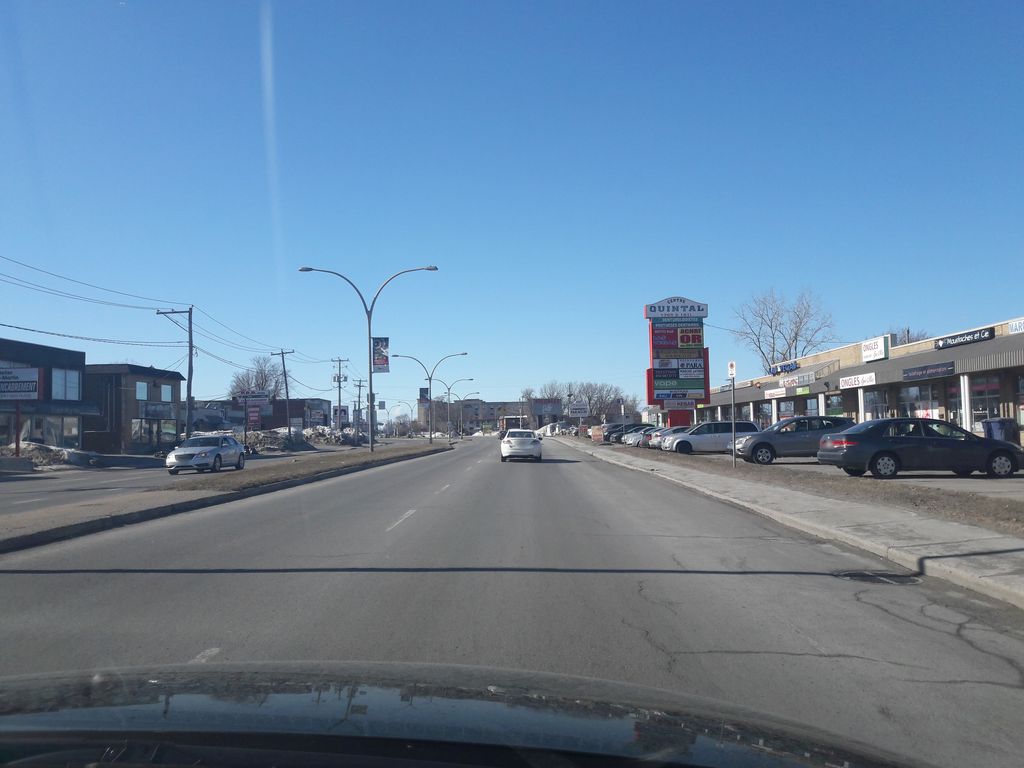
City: montreal